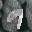
Label: 9